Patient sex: M
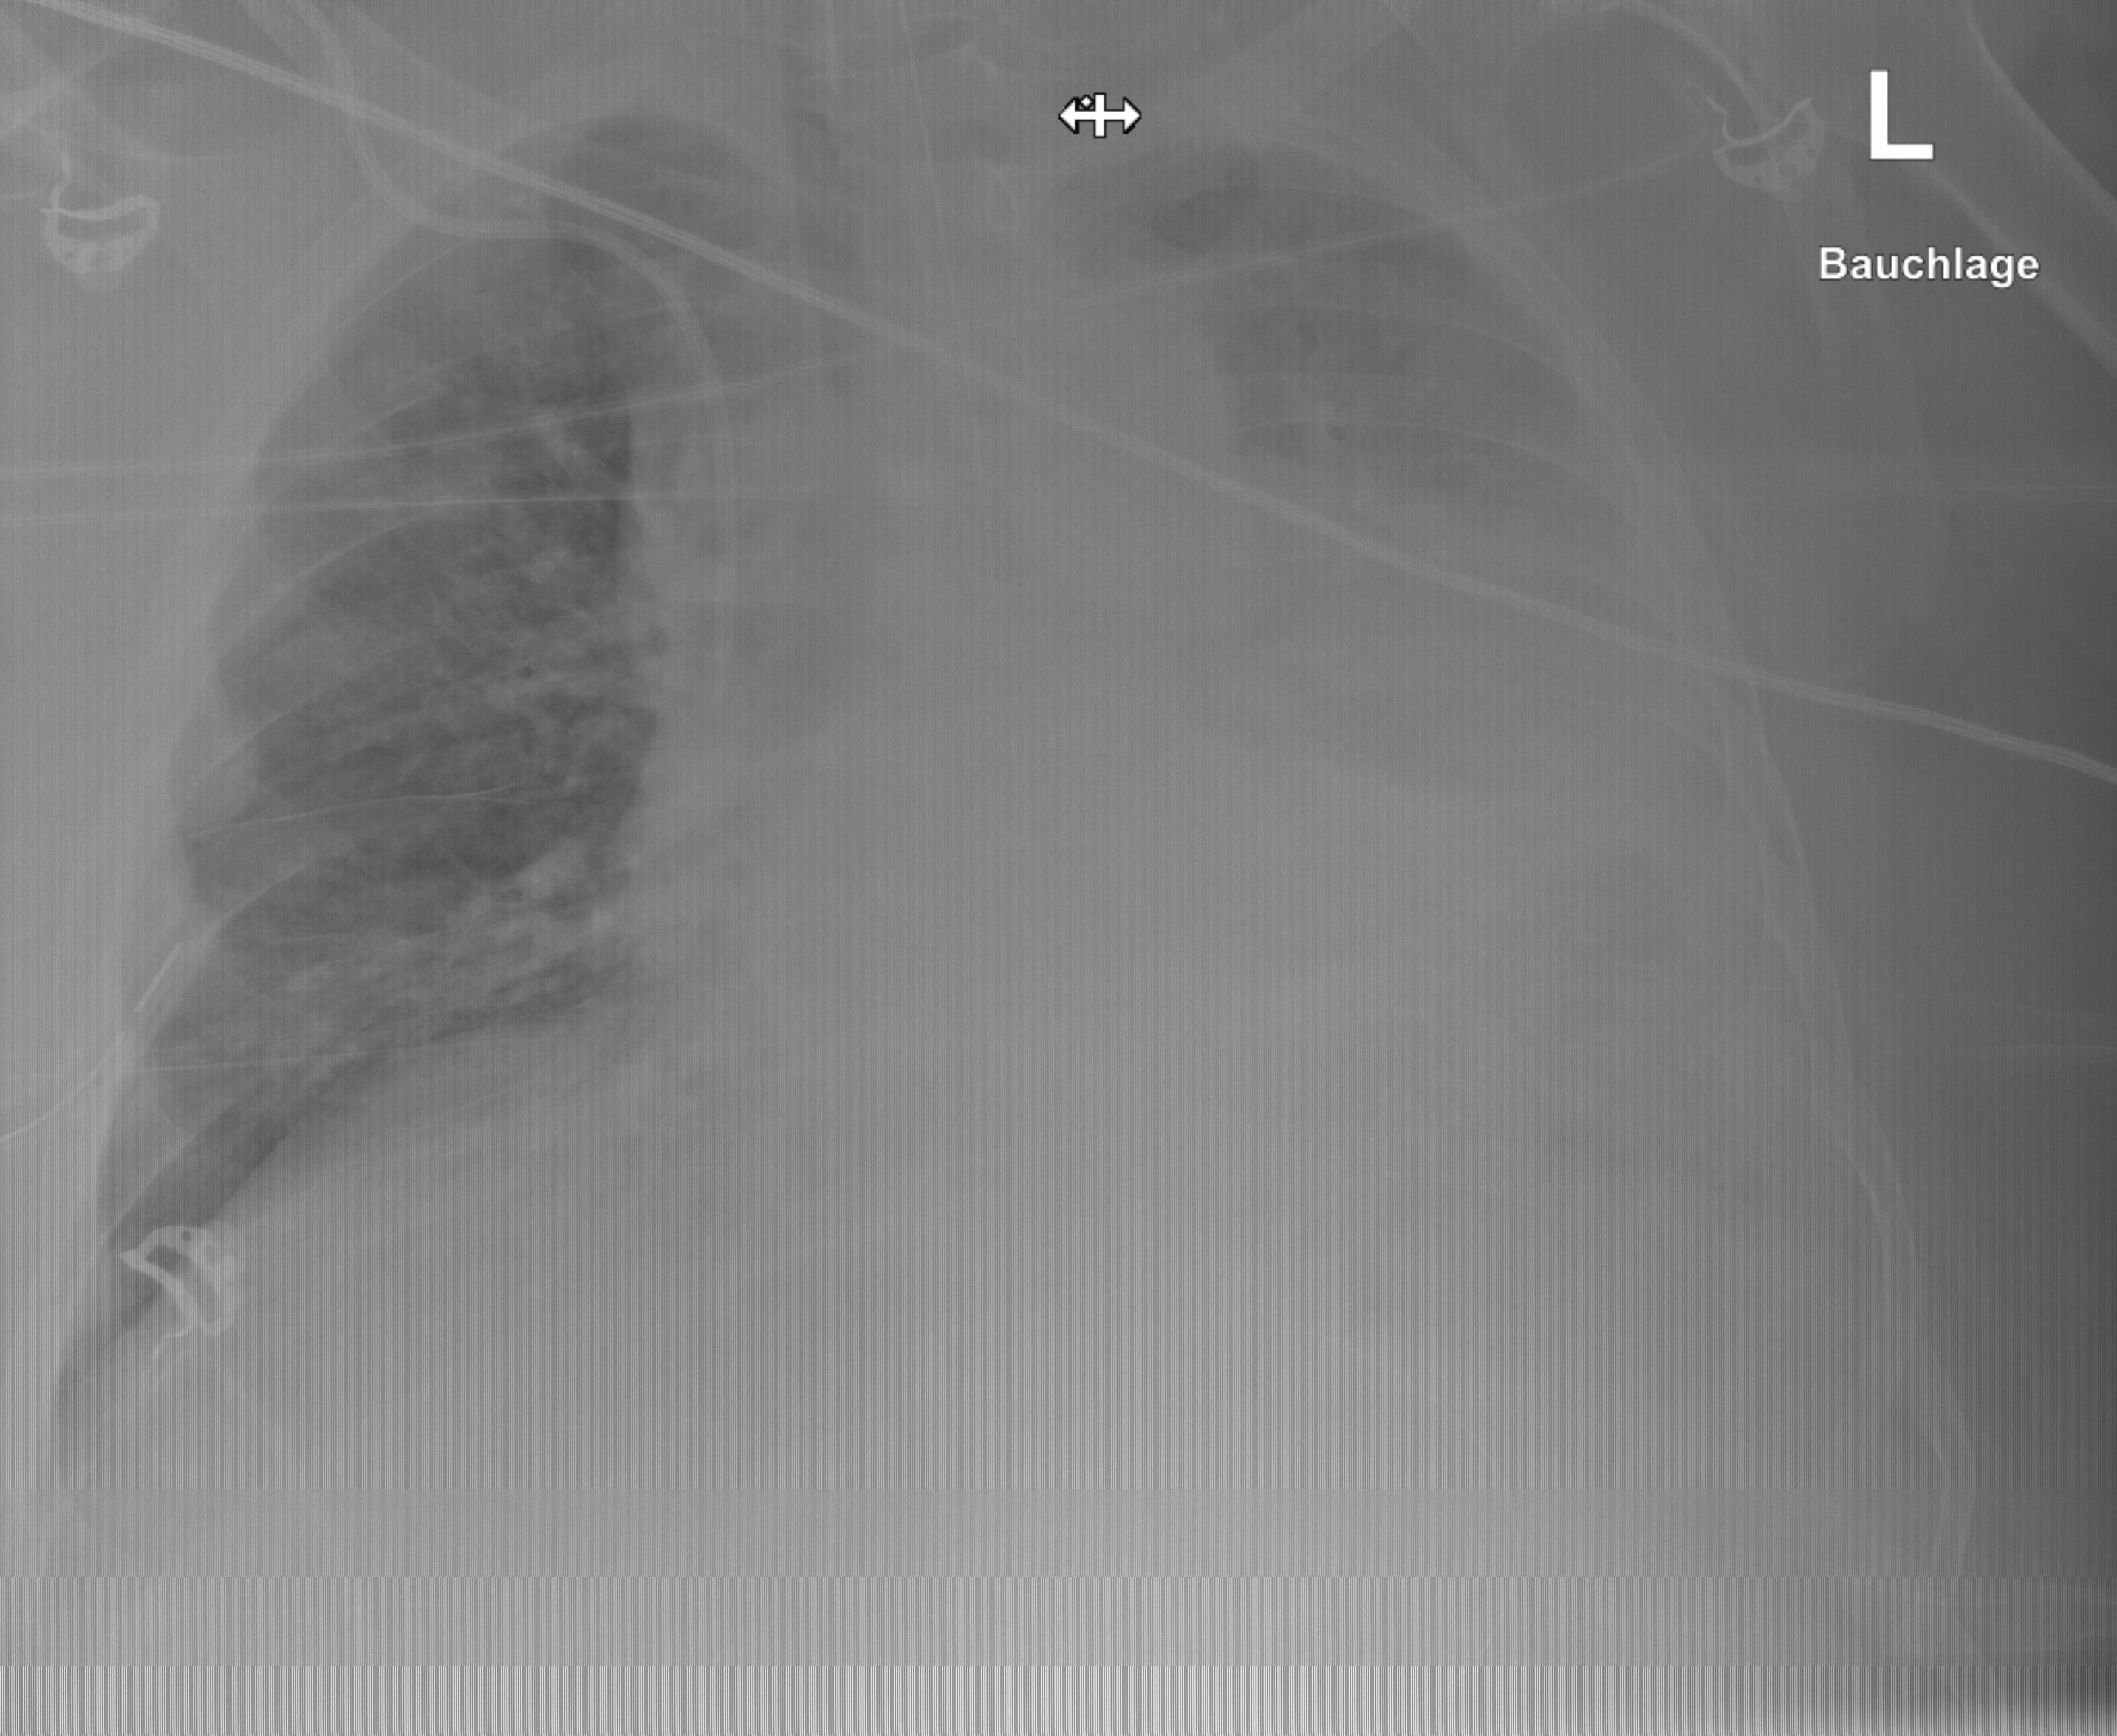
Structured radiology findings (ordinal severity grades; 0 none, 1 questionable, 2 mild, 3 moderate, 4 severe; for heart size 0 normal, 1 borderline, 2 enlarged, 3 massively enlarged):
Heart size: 0
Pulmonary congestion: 0
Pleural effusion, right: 2
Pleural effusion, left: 3
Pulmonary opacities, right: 0
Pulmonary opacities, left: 0
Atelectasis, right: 2
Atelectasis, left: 0